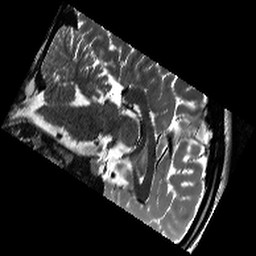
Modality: T2w
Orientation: sagittal
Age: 20
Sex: female
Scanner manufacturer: siemens
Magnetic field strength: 3 T
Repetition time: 11.39 s
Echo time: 0.09 s